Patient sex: F
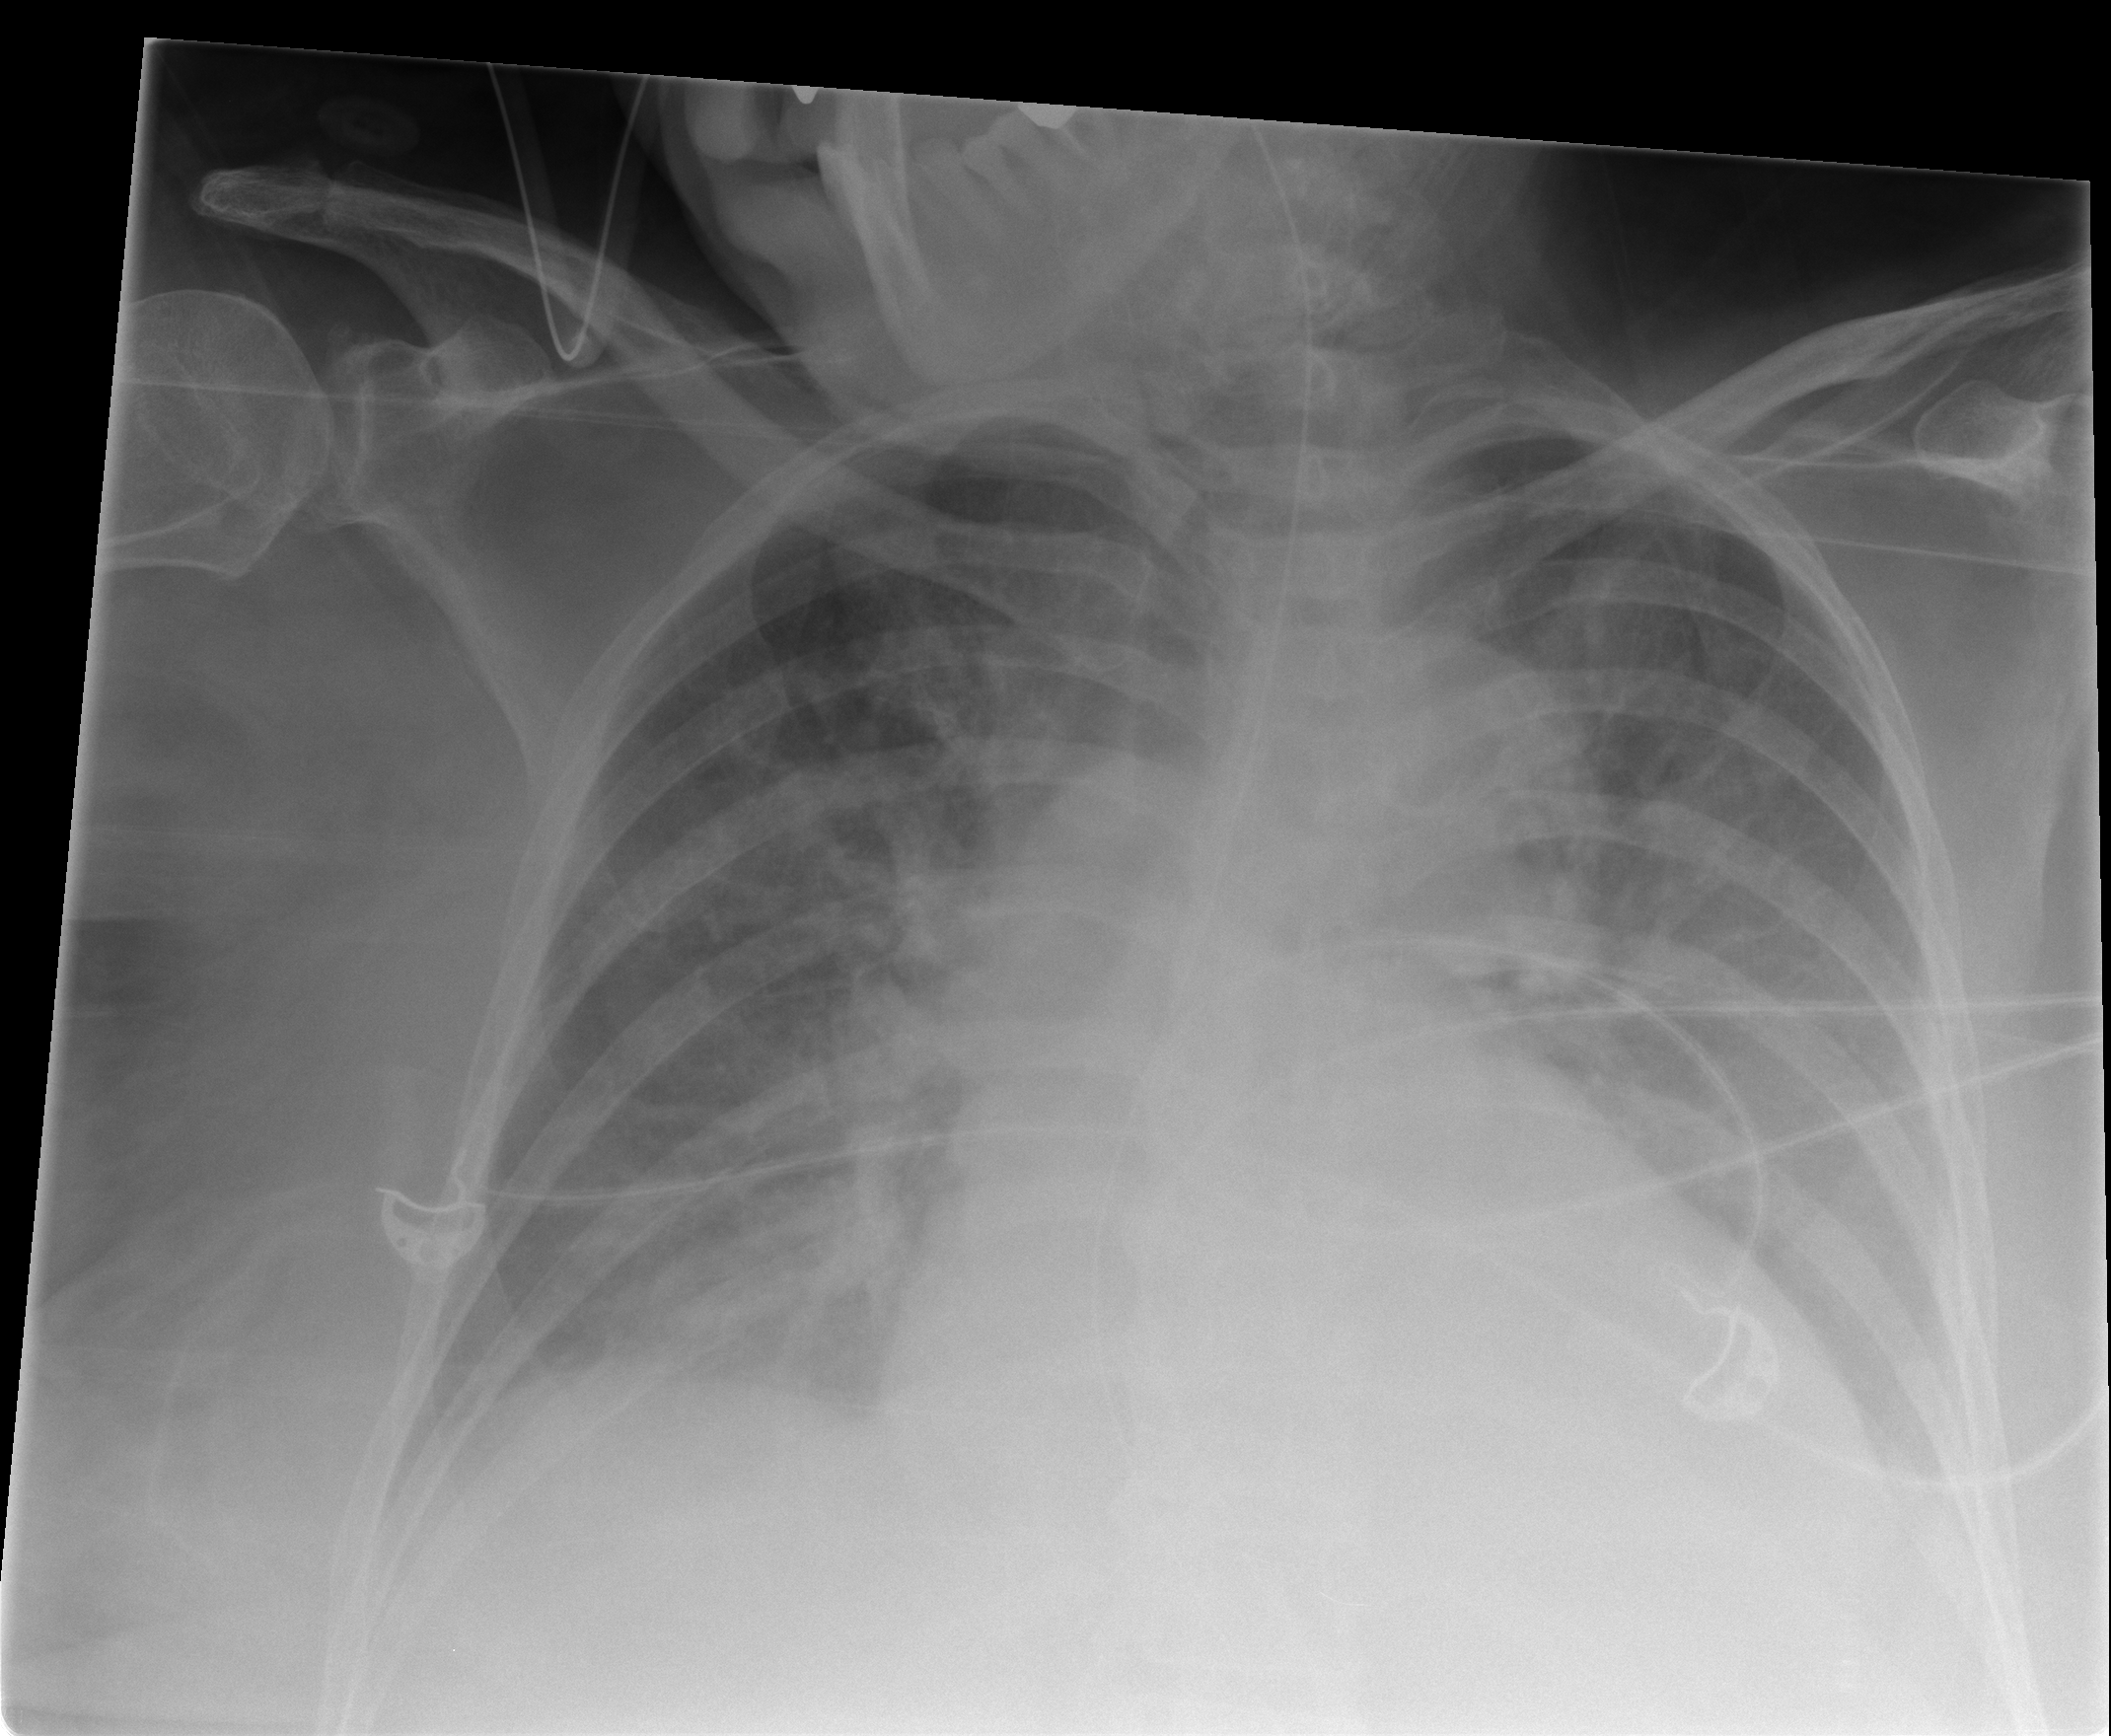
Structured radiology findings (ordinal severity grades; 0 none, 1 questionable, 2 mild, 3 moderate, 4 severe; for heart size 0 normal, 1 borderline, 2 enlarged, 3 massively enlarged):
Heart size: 2
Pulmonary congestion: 2
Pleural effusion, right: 0
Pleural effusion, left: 0
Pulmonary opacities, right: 0
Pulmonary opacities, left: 1
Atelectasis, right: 0
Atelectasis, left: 0